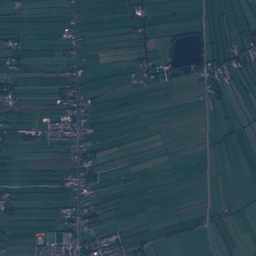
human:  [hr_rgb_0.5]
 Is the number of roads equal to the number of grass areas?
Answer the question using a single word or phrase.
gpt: no

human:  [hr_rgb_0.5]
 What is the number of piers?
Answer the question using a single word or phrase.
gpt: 4

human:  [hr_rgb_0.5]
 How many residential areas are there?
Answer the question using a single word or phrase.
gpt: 19

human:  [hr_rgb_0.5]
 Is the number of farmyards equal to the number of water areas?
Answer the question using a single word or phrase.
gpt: no

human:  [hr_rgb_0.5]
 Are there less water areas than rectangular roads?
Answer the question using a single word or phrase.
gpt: no

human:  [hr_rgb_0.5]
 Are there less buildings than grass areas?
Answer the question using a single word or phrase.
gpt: no

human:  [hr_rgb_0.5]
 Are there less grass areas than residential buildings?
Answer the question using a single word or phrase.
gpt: yes

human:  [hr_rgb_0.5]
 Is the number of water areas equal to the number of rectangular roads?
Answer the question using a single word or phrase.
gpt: no

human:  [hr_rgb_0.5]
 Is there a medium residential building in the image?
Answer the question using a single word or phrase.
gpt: yes

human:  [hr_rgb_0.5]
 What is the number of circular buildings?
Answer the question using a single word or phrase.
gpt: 9

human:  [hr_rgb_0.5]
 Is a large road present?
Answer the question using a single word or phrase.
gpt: no

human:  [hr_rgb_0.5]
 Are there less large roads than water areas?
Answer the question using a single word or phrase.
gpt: yes

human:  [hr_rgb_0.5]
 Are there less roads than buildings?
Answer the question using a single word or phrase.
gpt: yes

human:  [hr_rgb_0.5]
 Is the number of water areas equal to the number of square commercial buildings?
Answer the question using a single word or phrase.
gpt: no

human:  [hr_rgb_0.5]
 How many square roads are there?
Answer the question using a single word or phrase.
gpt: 0

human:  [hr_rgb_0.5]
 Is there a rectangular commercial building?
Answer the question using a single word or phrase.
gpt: yes

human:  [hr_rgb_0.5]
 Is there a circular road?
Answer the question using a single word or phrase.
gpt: yes

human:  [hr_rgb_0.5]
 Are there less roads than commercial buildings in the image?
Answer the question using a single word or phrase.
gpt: no

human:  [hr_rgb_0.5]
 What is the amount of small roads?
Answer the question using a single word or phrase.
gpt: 309

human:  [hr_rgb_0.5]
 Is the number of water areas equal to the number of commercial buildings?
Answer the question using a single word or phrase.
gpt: no

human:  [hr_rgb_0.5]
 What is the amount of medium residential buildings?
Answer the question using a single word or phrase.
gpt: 14

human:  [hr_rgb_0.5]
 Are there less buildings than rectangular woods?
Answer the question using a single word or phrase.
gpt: no

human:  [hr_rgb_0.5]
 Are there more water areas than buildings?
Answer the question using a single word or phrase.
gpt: no

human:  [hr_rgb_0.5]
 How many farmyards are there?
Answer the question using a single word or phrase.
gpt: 25

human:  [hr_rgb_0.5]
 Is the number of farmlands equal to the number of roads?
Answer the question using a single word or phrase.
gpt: no

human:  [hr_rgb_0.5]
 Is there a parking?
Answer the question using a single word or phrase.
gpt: yes

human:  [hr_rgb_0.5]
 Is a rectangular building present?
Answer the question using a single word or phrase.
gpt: yes

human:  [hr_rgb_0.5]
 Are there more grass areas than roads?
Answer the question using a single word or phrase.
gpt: no

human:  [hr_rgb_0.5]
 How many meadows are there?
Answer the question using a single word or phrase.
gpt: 3

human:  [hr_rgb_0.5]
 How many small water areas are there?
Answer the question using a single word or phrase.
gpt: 82

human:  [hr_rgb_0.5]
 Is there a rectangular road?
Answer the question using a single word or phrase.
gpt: no

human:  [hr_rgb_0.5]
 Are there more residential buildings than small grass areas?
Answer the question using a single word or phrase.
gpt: yes

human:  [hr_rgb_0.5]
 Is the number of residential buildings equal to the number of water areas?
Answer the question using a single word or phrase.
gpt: no

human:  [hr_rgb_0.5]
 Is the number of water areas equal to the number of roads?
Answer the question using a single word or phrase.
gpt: no

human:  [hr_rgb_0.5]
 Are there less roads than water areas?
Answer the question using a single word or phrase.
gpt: no

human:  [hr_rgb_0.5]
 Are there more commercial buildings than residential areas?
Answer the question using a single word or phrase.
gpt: no